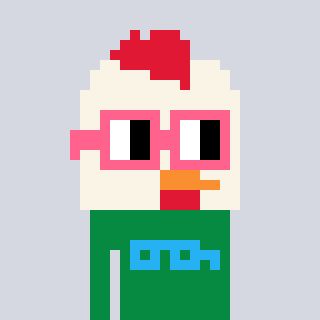
a pixel art character with square pink glasses, a chicken-shaped head and a green-colored body on a cool background